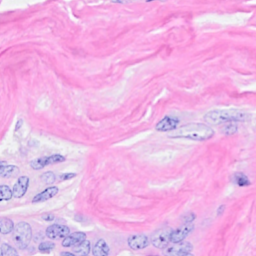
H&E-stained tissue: Breast